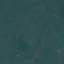
Land use / land cover: Pasture